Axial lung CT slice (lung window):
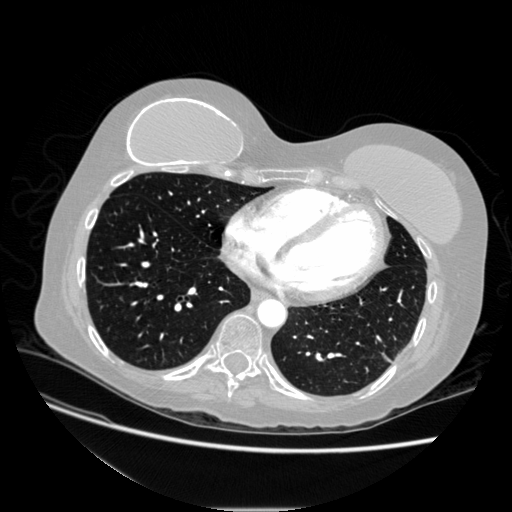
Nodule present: no